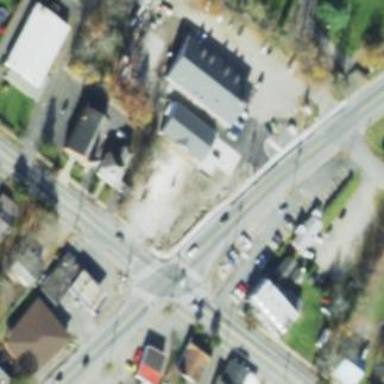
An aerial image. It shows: Fuel station.